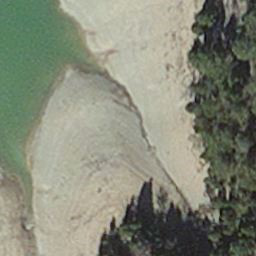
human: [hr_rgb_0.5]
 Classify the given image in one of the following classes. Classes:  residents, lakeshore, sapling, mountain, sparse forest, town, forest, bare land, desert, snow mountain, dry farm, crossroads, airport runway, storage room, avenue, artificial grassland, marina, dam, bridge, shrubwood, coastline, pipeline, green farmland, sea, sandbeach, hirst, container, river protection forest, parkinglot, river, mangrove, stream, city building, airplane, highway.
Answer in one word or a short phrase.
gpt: hirst